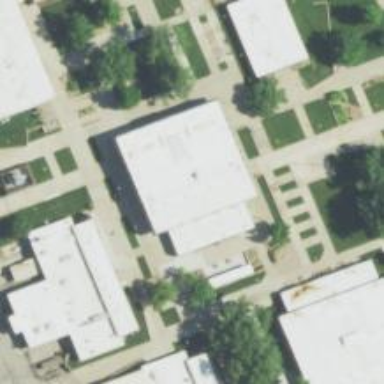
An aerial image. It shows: College building.